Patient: sex M, age 57
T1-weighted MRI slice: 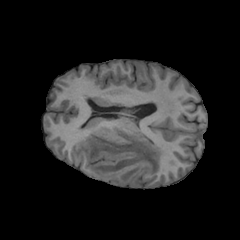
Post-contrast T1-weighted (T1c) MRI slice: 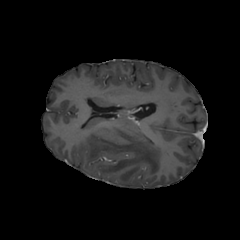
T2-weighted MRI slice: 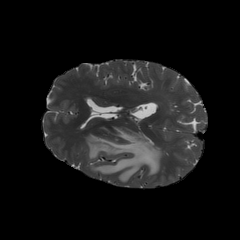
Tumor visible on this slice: yes
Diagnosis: Glioblastoma, IDH-wildtype
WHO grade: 4